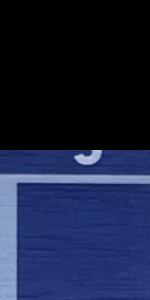
Label: Empty